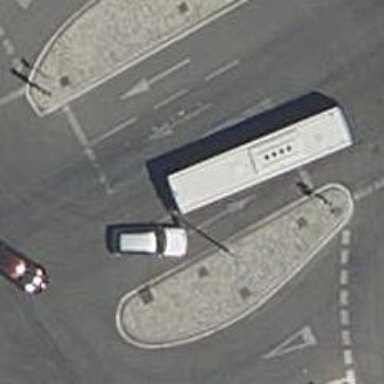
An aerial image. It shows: Road with traffic signals.